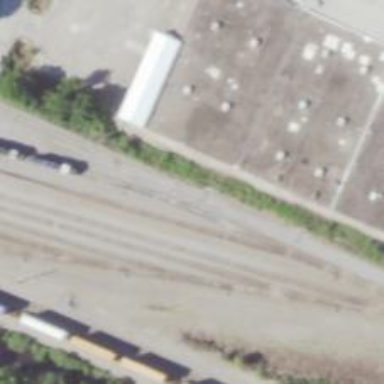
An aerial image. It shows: Railway yard in service.